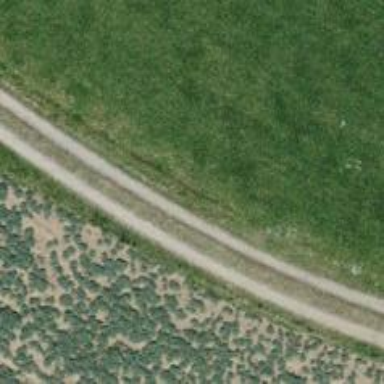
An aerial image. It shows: Unpaved track with grade 3 surface.